Question: I tried to load an image file on the HTML code, but it doesn't work like this.

HTML code 'index.js' is
'''
<div id="myArea">
<img src="../public/images/image.png" height="50px" width="50px">
</div>
'''
To solve this problem I checked these items
1. directory path
'''
[public]
[images]
|__ image.png
[routes]
[views]
|__ index.js
app.js
'''
1. image file is 'image.png' , not 'image.PNG'
2. I already checked the image file but there's no problem with it. Also, I cannot load other image files by using this HTML codes.
How can I fix this problem?
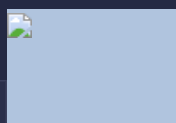
Answer: Well, the public directory will be accessible from the root directory and there is no '/public' in real life applications, so you need to use absolute path here like this:
'''
<div id="myArea">
<img src="/images/image.png" height="50px" width="50px">
</div>
'''
If you did not resolve your public directory in your 'app.js', you also may need to resolve it like this:
'''
var path = require('path');
app.use(express.static(path.resolve('./public')));
'''